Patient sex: M
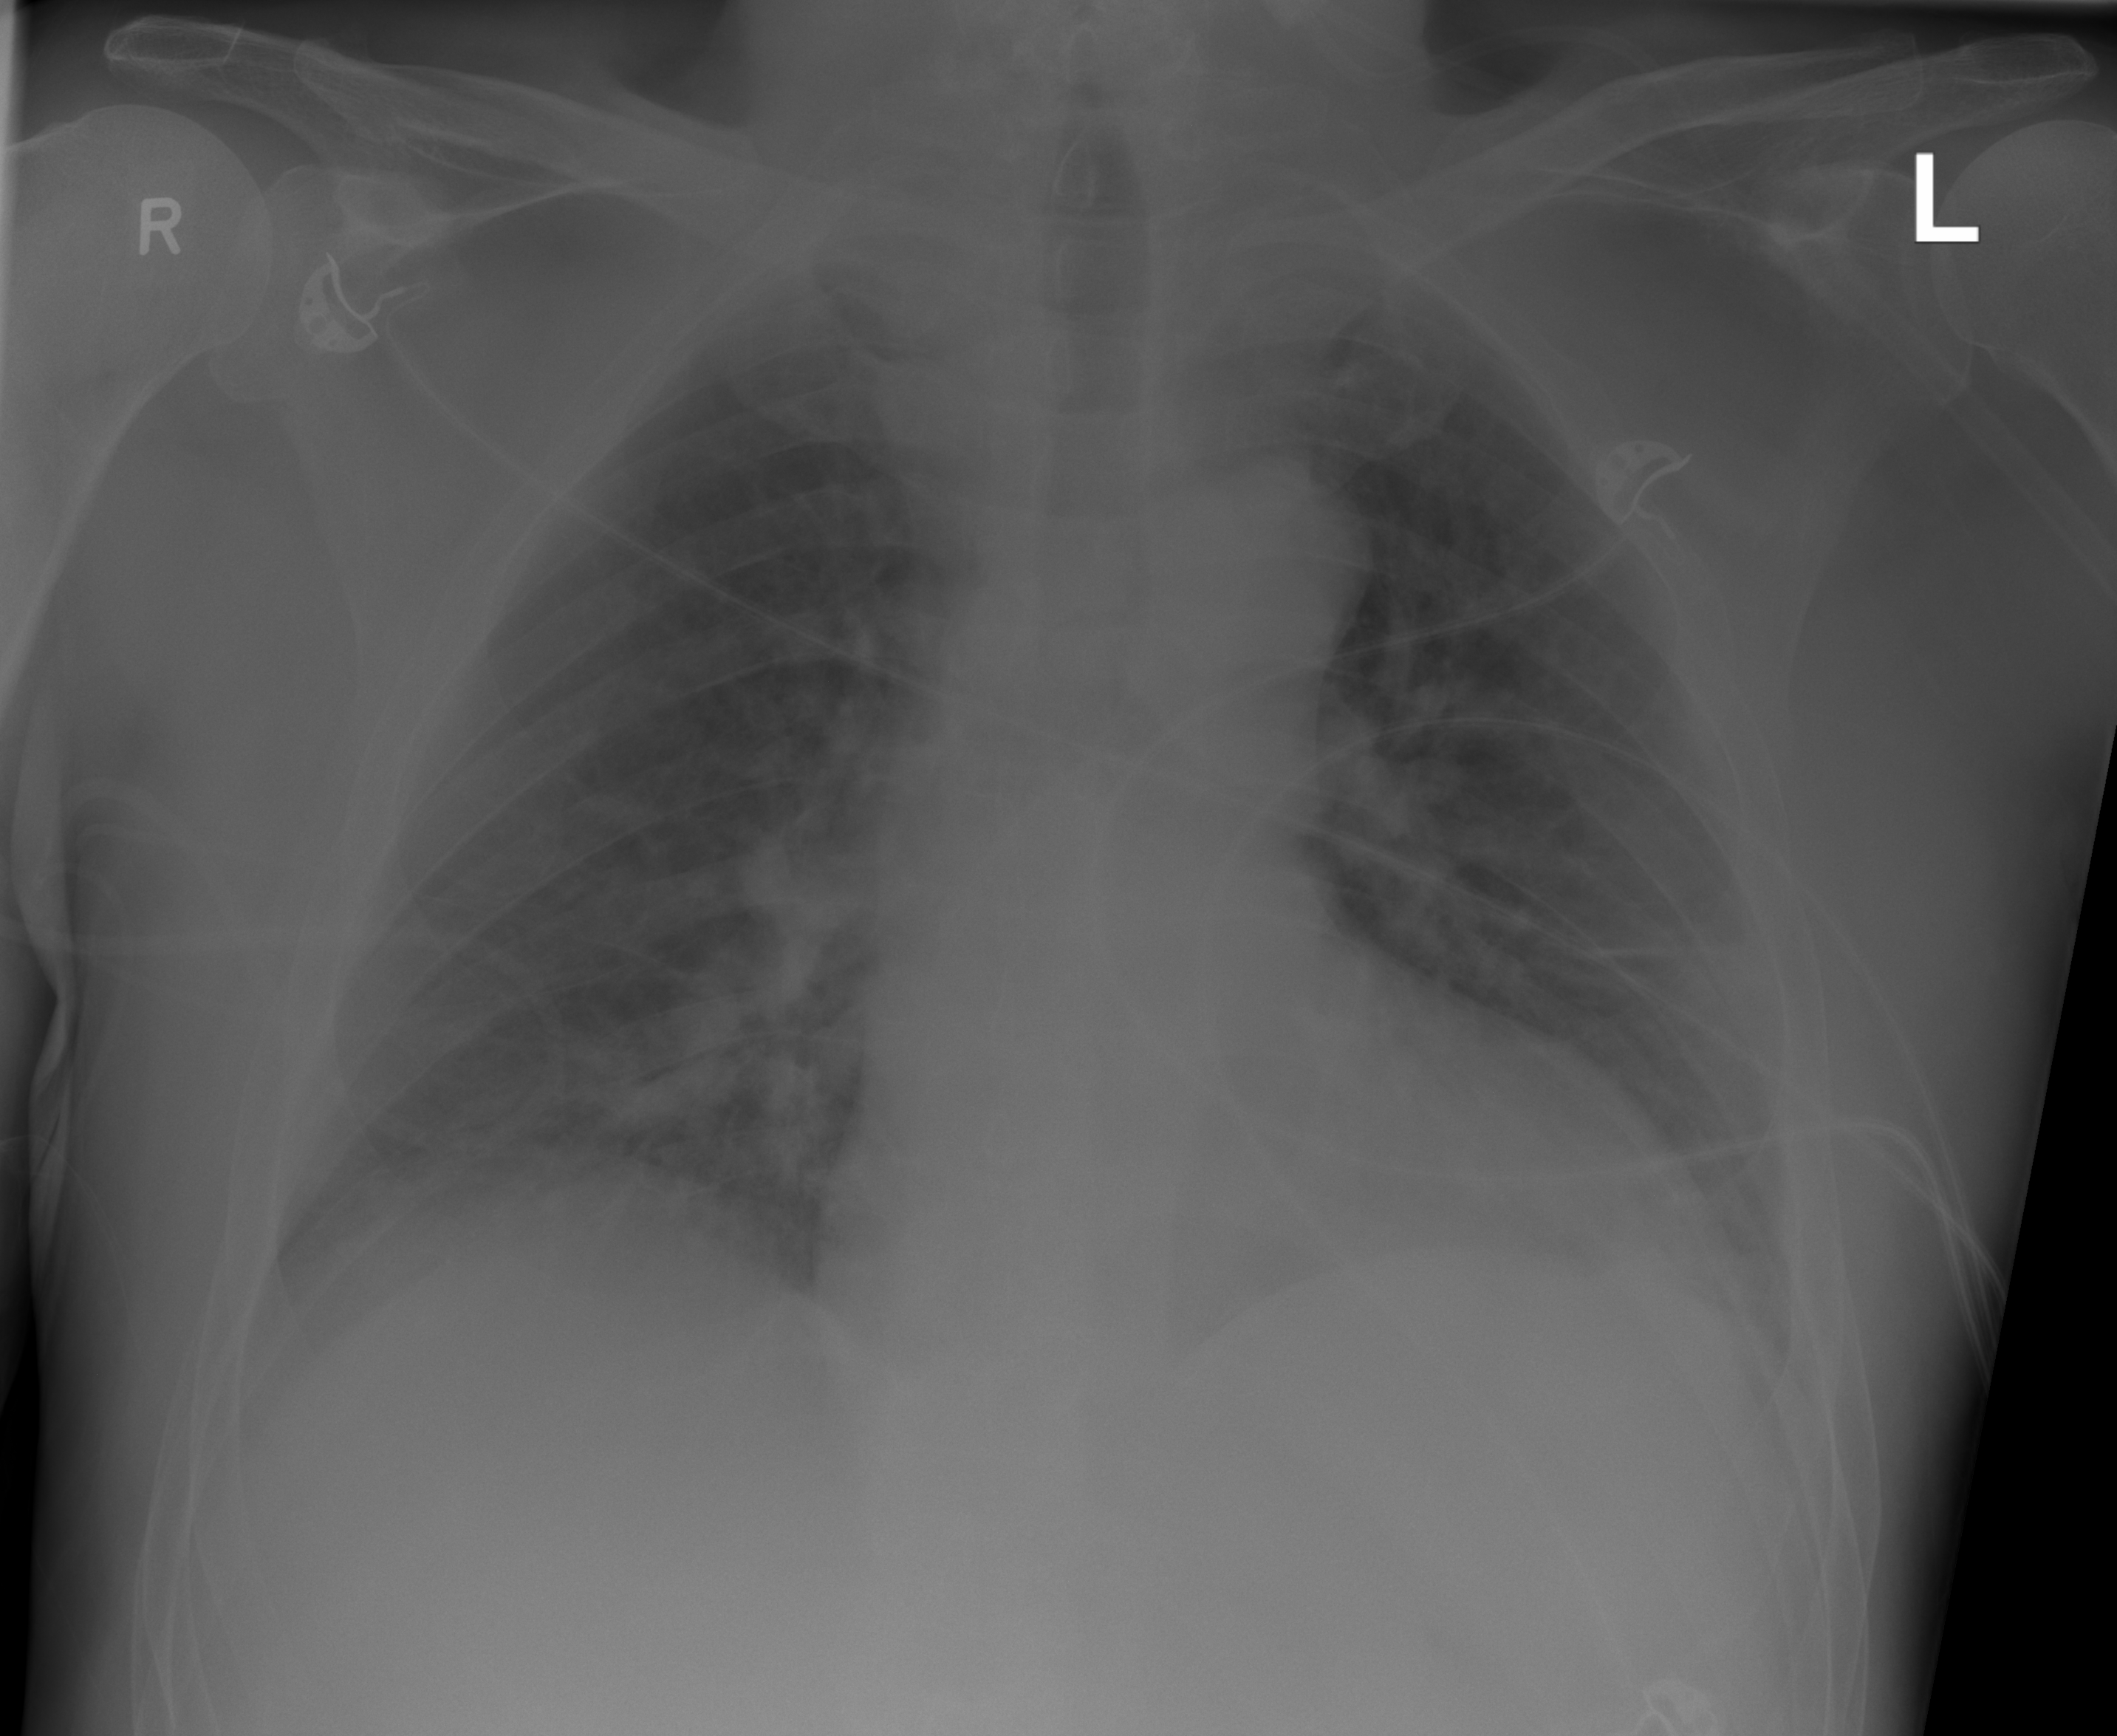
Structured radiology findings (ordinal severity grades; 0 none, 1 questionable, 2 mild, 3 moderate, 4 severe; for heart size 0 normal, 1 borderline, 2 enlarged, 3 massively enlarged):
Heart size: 0
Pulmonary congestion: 3
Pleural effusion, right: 0
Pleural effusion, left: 0
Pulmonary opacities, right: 0
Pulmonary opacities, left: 0
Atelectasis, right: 2
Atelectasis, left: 2